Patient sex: F
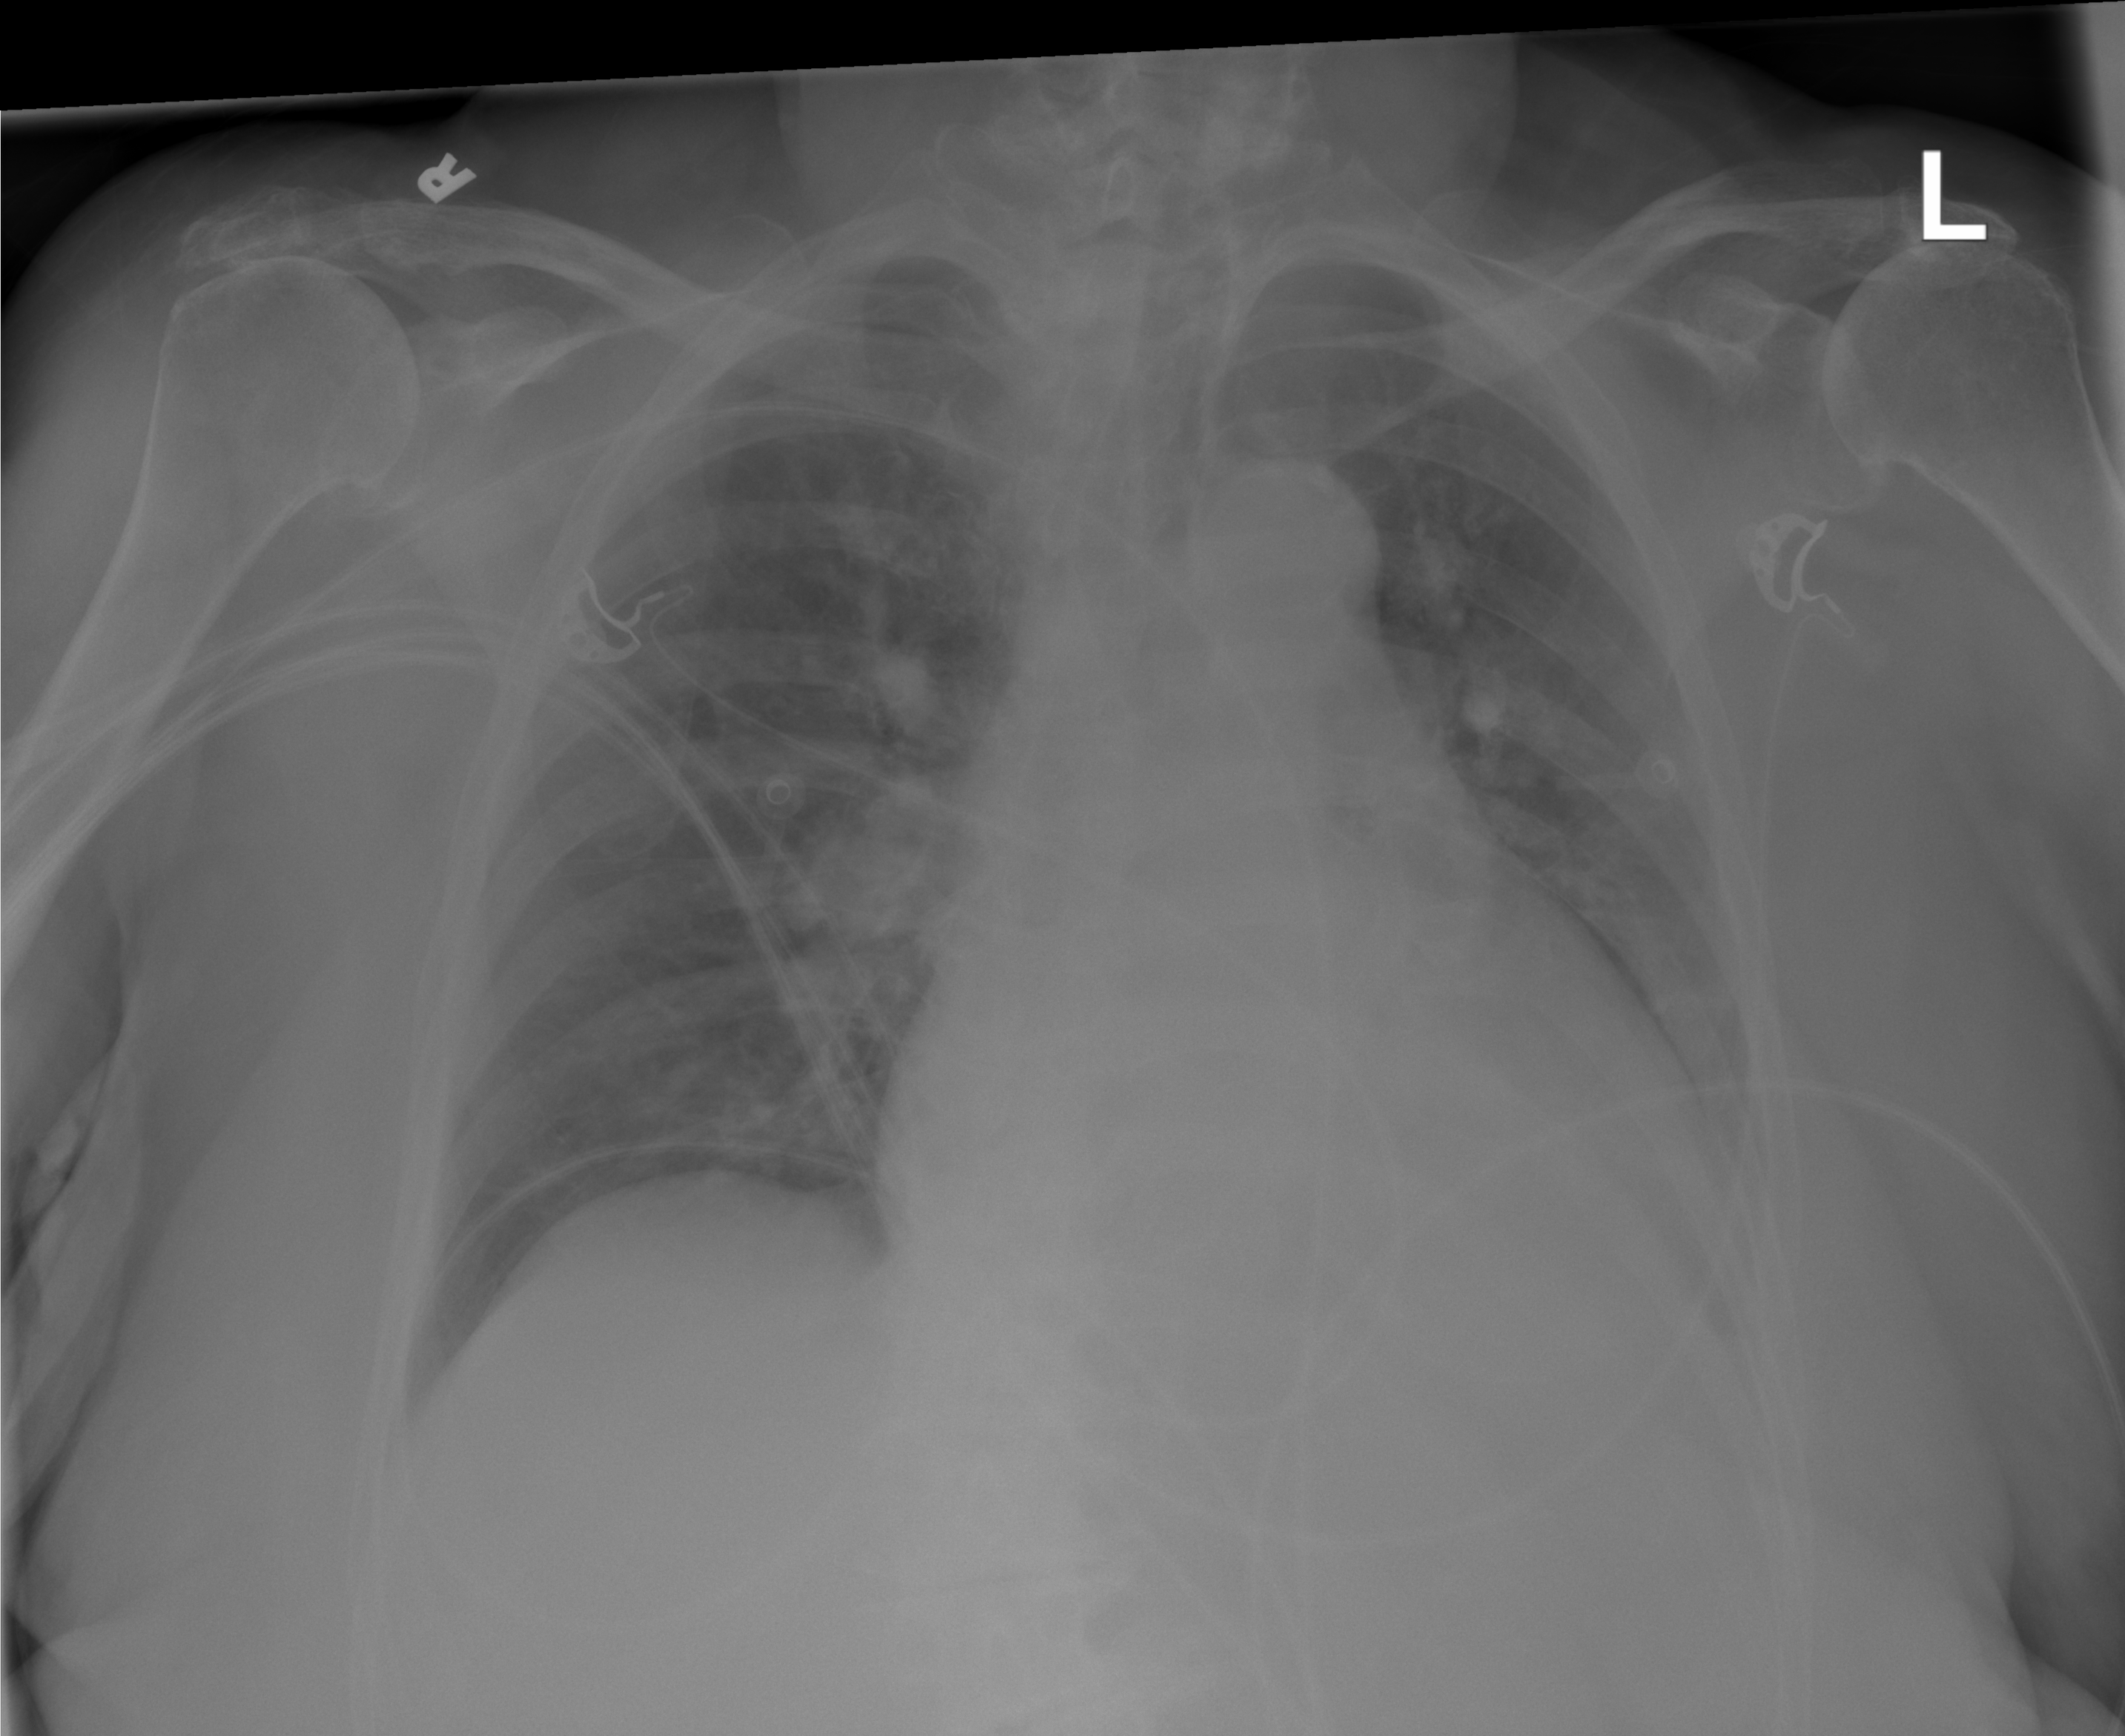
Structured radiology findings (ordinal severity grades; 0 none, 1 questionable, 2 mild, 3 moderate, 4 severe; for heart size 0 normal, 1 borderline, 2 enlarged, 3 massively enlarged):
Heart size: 1
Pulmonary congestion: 2
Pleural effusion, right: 0
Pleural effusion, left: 1
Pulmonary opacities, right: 1
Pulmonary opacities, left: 1
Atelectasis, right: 0
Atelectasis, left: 1